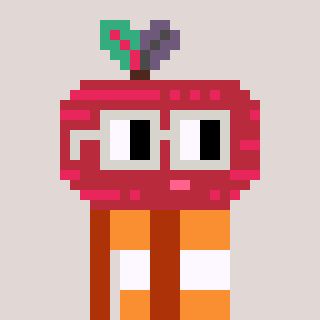
a pixel art character with square light gray glasses, a beet-shaped head and a hotbrown-colored body on a warm background